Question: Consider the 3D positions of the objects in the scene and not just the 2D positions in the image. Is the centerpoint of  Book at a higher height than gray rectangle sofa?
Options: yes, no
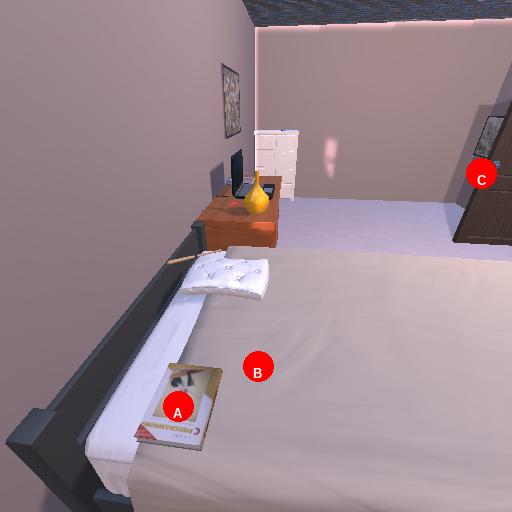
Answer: yes